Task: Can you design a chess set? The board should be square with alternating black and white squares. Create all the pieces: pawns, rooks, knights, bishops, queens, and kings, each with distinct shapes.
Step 423:
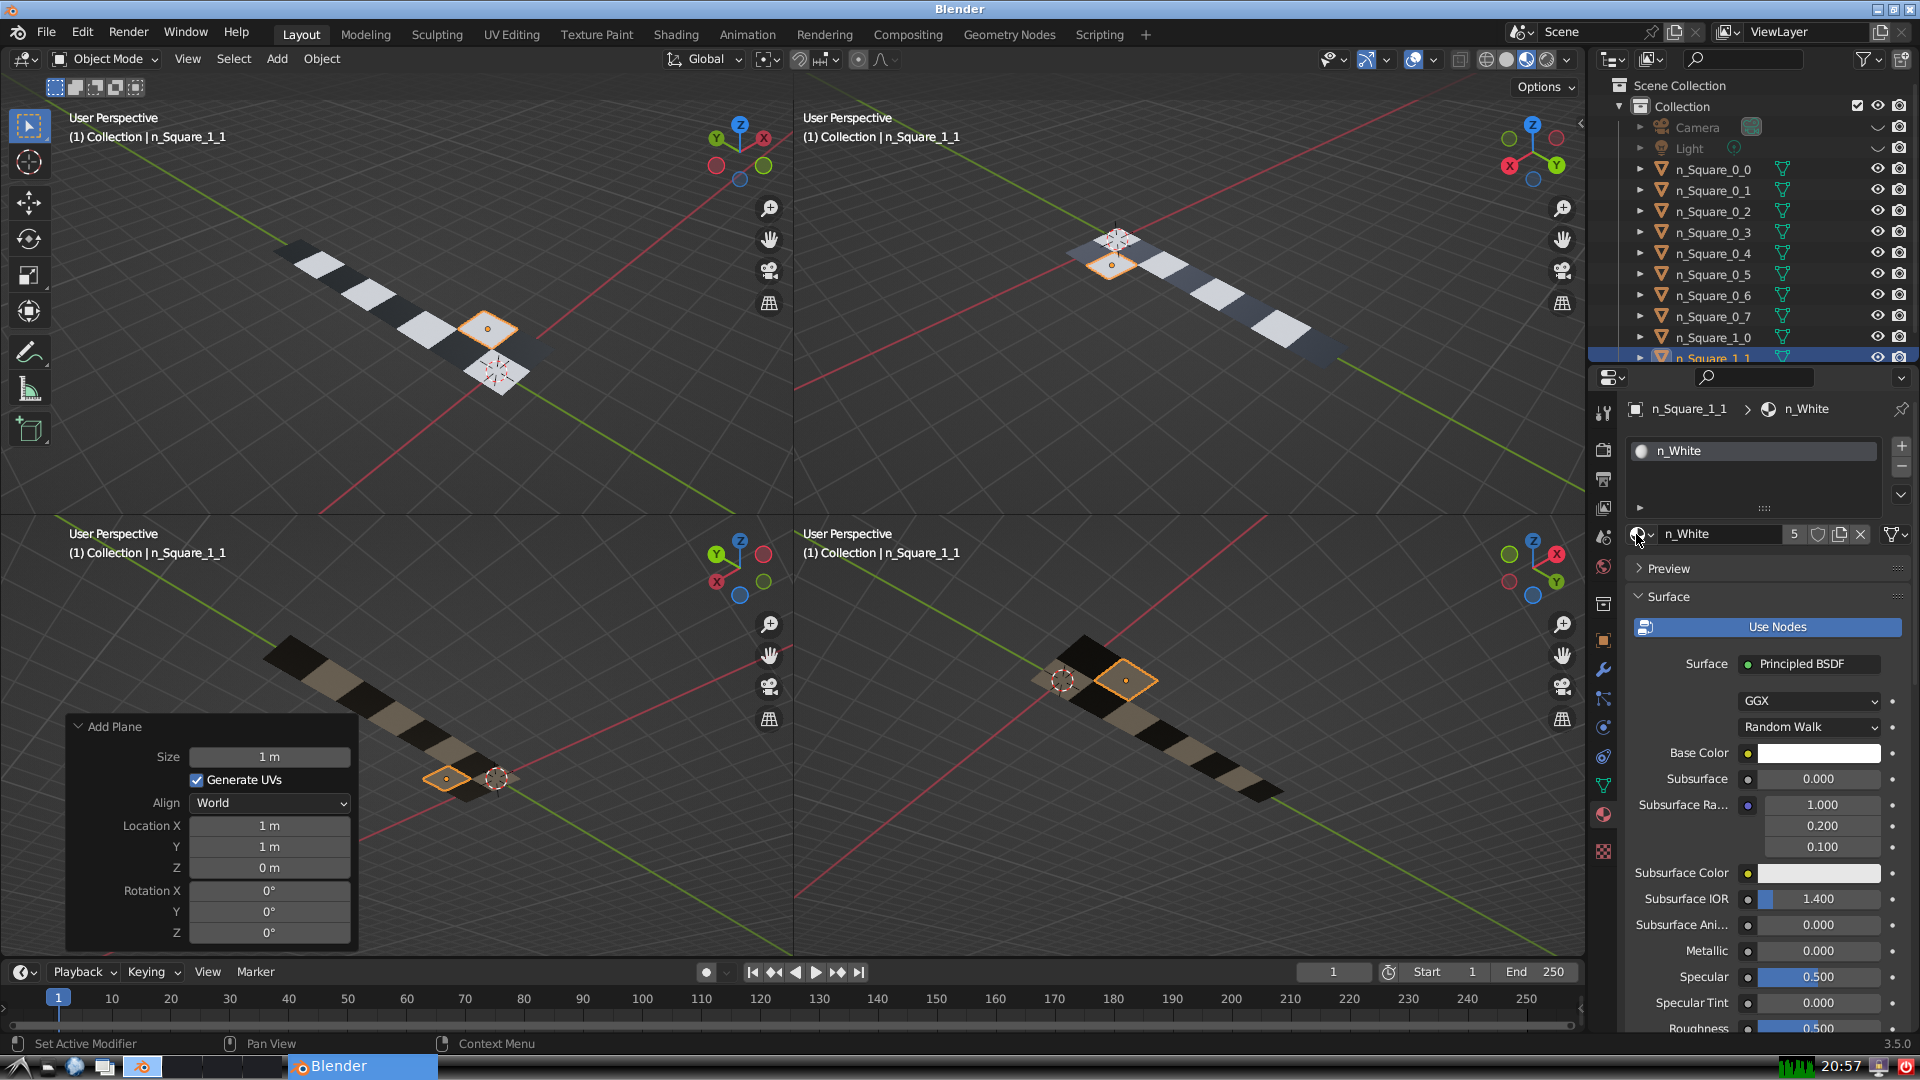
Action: {"mouse_move": [278, 58]}